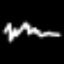
Label: squiggle